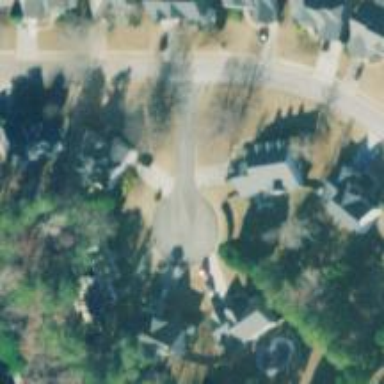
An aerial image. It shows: Turning circle on the road.